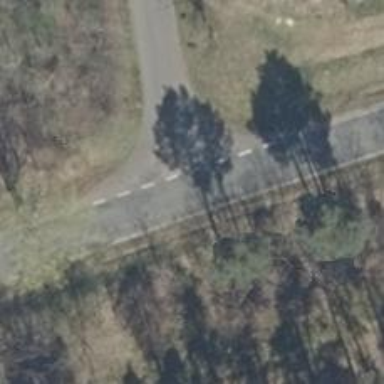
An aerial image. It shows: Secondary road with asphalt surface.